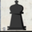
Piece: bK